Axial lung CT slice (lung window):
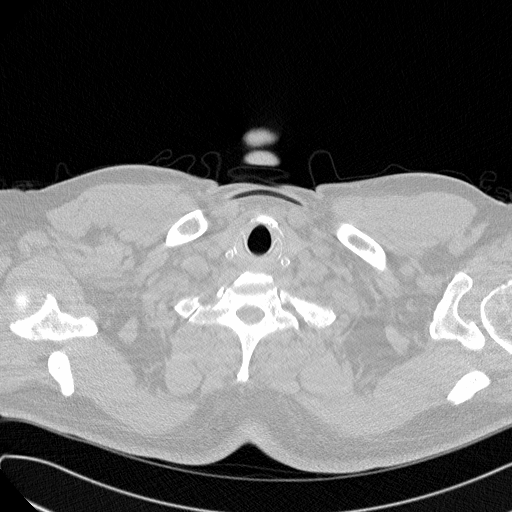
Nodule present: no